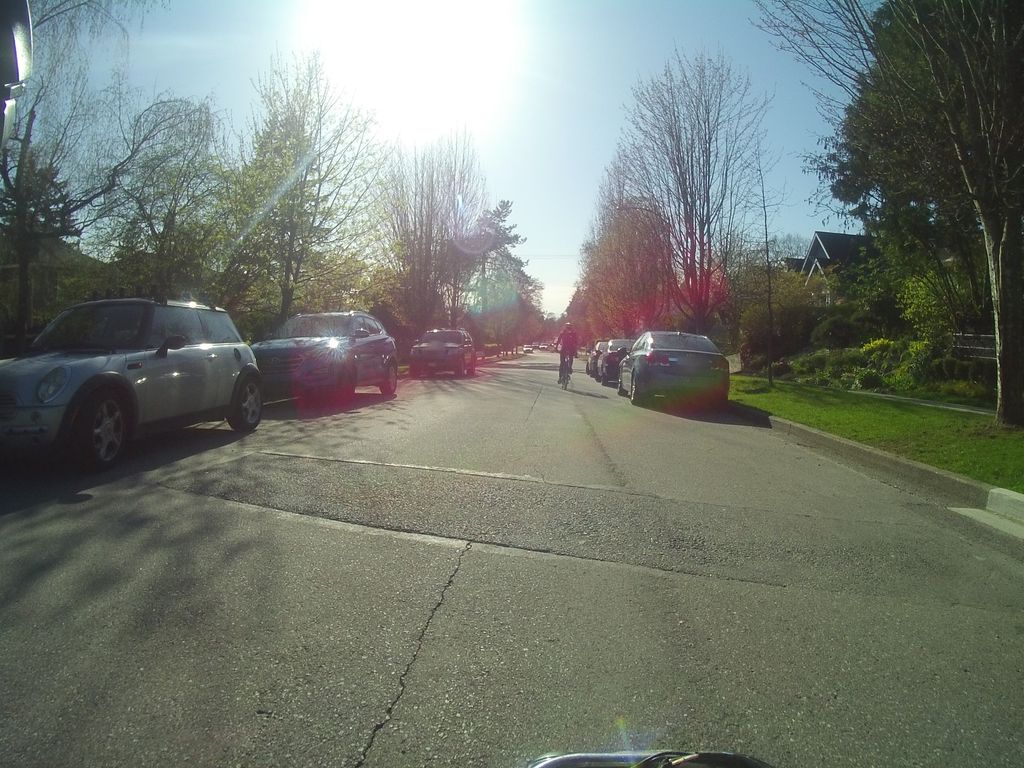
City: vancouver